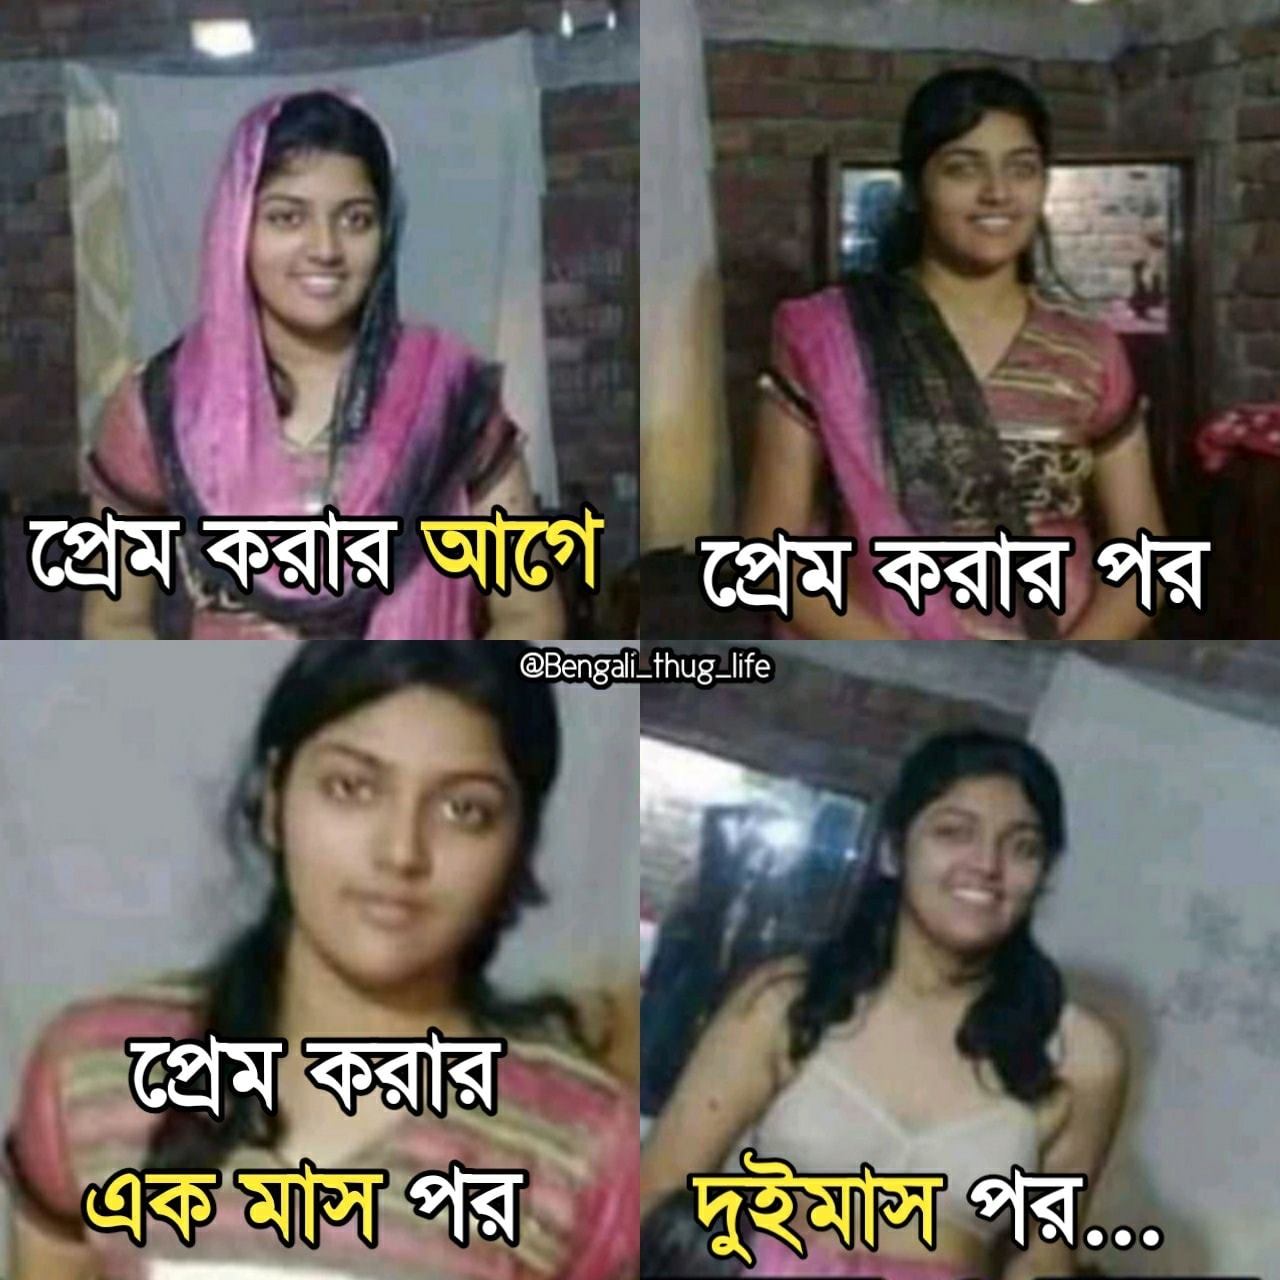
Caption: প্রেম করার আগে    প্রেম করার পর    প্রেম করার এক মাস পর     দুইমাস পর
Label: hate